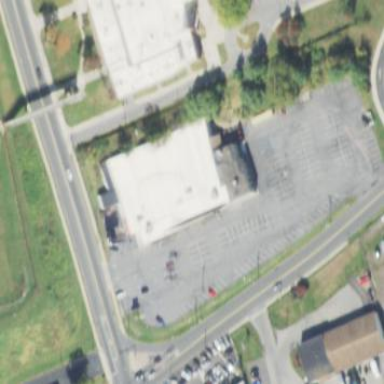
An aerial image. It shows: Building housing bowling alley.